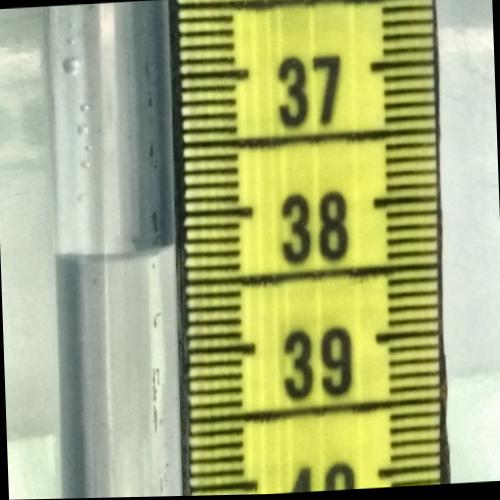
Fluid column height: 38.2 cm